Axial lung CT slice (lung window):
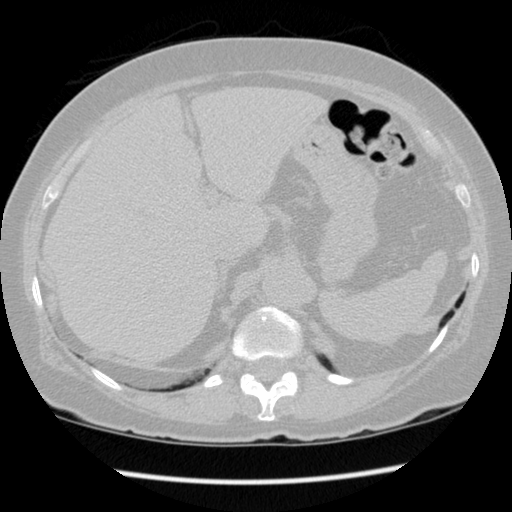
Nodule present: no